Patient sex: M
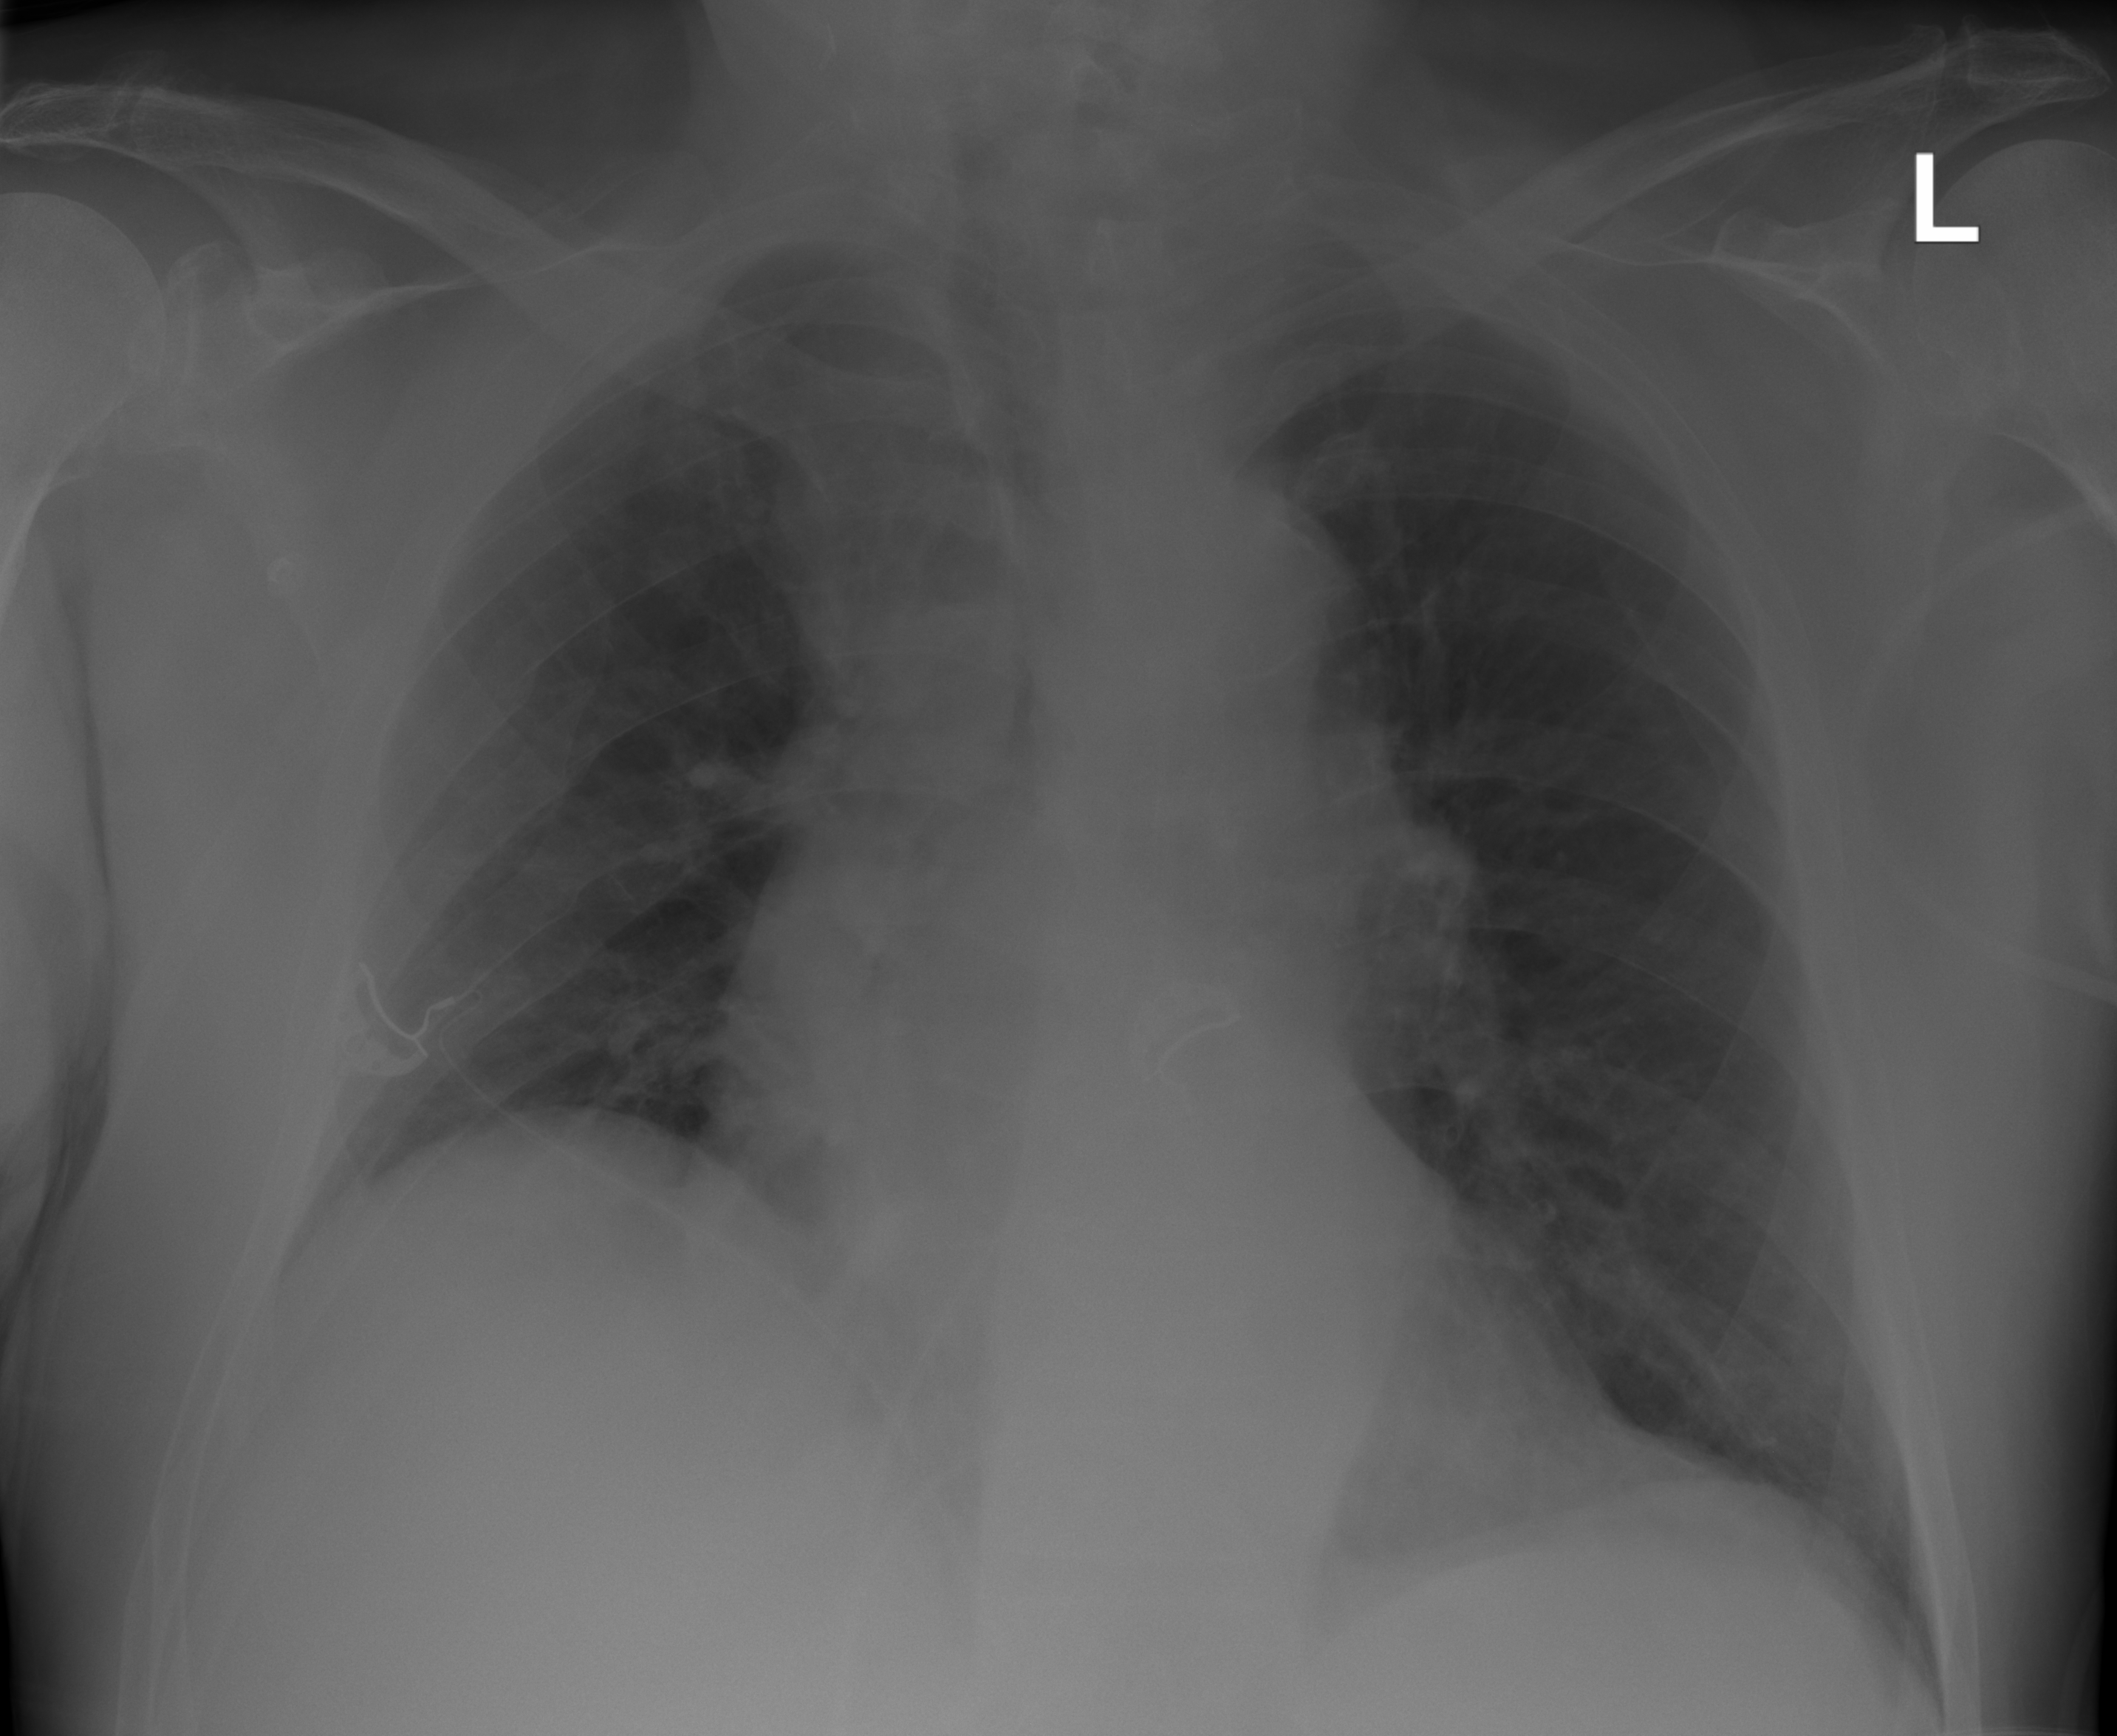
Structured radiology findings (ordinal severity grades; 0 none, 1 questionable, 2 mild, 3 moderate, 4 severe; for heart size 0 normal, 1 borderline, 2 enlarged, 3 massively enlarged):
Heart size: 0
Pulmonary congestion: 2
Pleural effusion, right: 0
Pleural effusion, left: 0
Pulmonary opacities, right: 0
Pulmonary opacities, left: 0
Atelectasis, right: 0
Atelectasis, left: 0